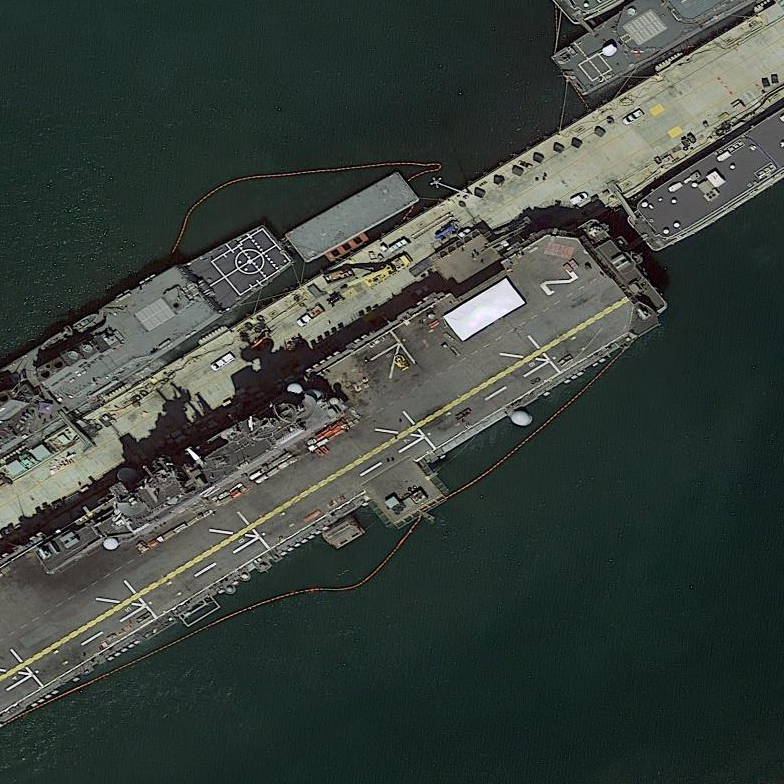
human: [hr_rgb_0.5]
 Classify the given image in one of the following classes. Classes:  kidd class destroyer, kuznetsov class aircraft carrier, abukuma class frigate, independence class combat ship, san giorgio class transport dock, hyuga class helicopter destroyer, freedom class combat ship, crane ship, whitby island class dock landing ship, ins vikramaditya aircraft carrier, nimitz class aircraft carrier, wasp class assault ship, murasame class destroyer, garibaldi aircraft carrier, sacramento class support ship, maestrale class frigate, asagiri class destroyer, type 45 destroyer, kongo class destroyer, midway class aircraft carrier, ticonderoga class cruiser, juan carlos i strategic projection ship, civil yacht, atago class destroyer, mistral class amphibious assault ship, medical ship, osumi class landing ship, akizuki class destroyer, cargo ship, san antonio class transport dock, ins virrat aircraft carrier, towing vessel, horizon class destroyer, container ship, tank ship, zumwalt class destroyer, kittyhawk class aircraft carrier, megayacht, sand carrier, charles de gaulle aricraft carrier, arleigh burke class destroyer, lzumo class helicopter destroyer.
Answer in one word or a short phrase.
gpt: Wasp class assault ship